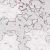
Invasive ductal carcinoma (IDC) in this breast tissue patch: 0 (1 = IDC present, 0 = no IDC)